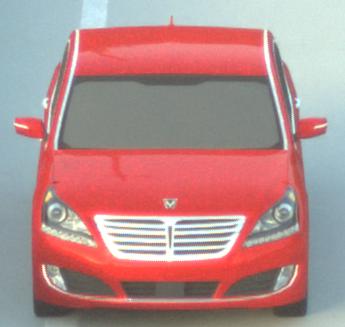
Make: Hyundai
Model: Equus
Detailed model: Gen. 2 VI
Model produced from: 2009
Model produced until: 2016
Doors: 4
Color: red
Road condition: dry road
Daytime: sunrise or sunset
Contrast: low contrast